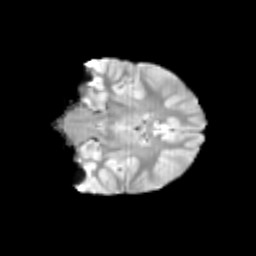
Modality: T2w
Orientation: coronal
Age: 11
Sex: female
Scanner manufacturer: siemens
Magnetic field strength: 3 T
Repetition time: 3.8 s
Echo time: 0.07 s